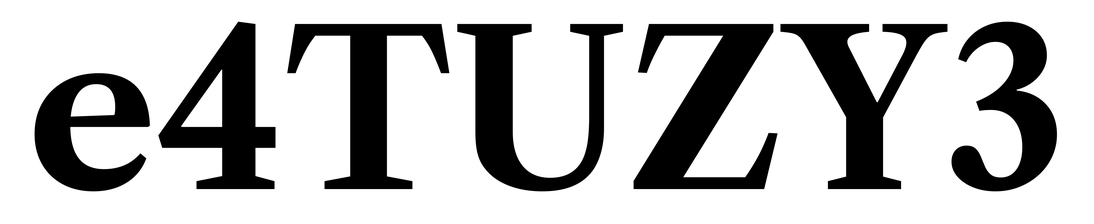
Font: LibreCaslonText_Bold